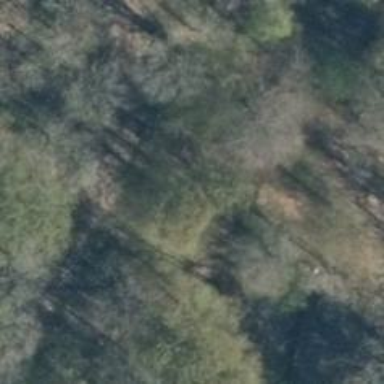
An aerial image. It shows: Hunting stand.